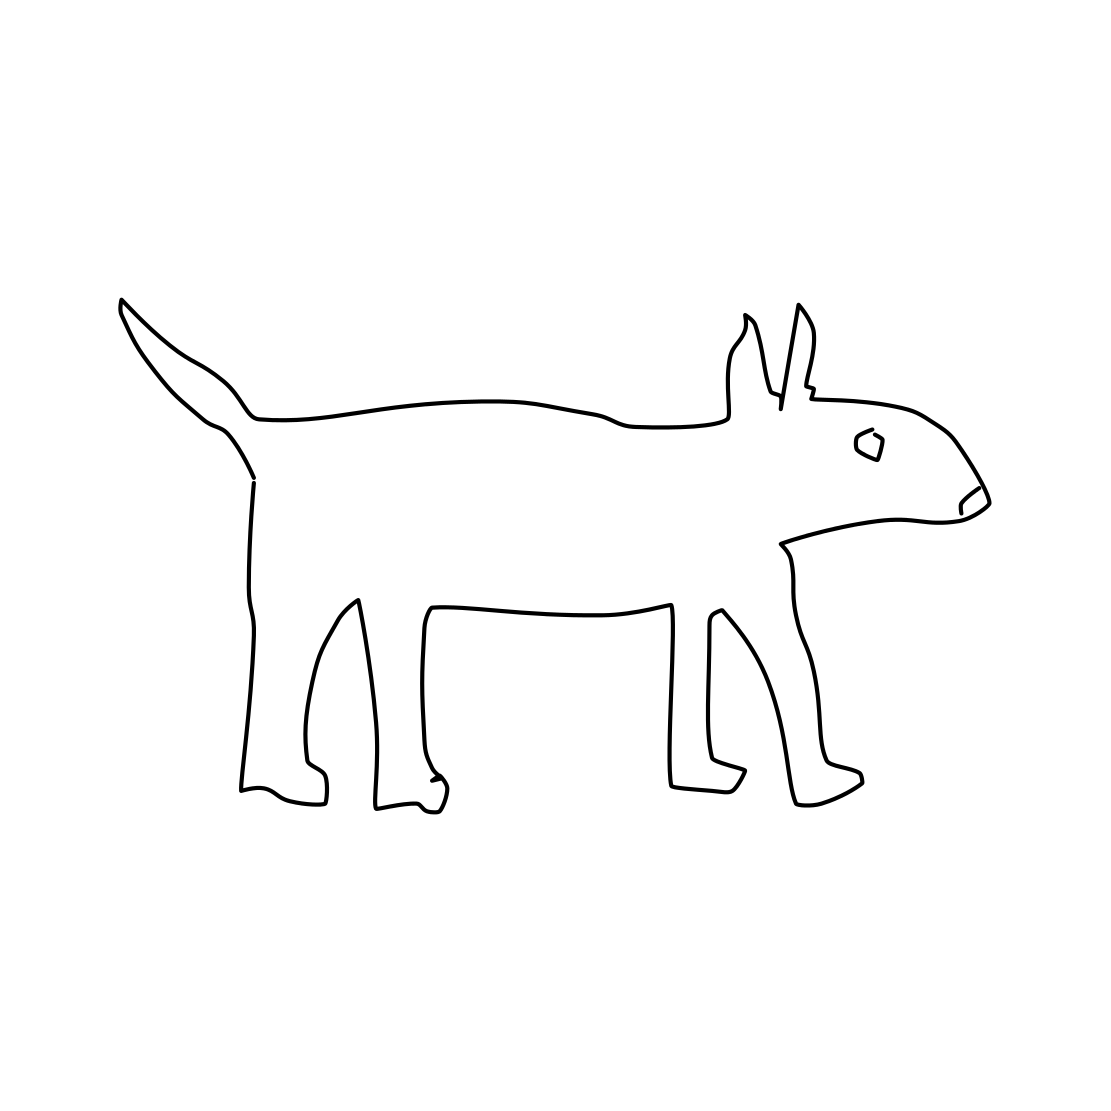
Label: dog